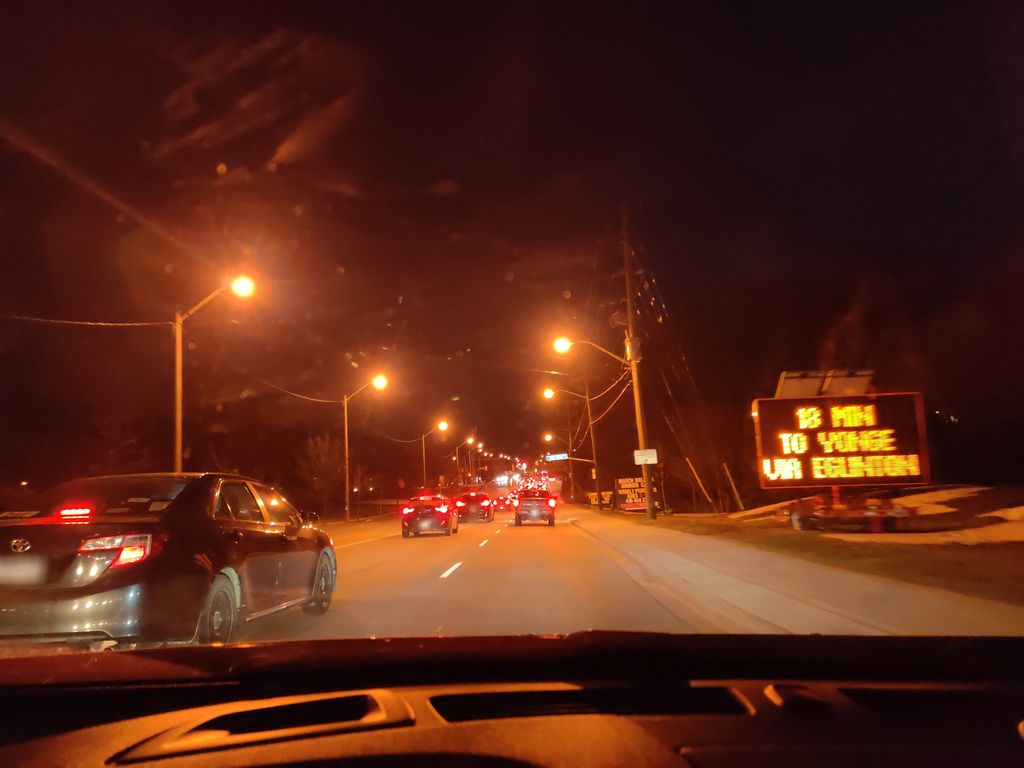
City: toronto